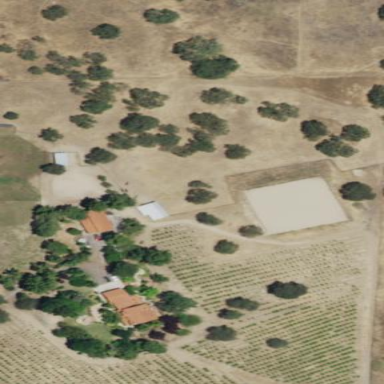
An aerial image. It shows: Vineyard growing grapes.